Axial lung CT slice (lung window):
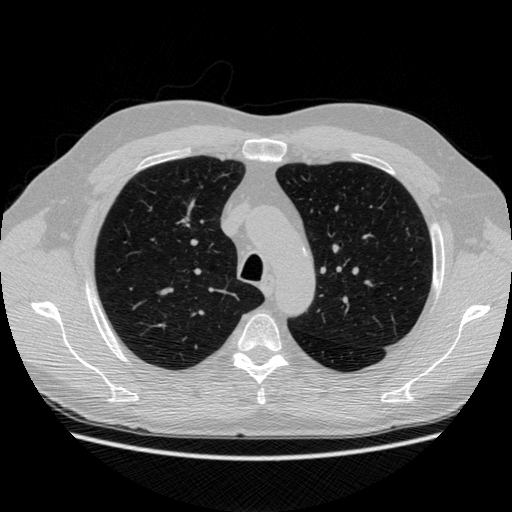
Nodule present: no